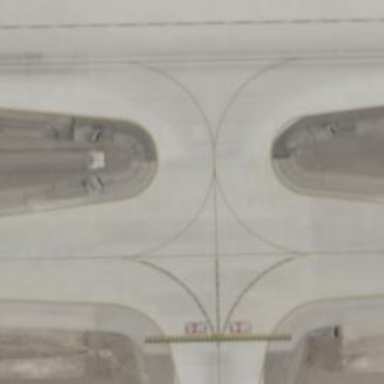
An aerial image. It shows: Image of taxiway at airport.